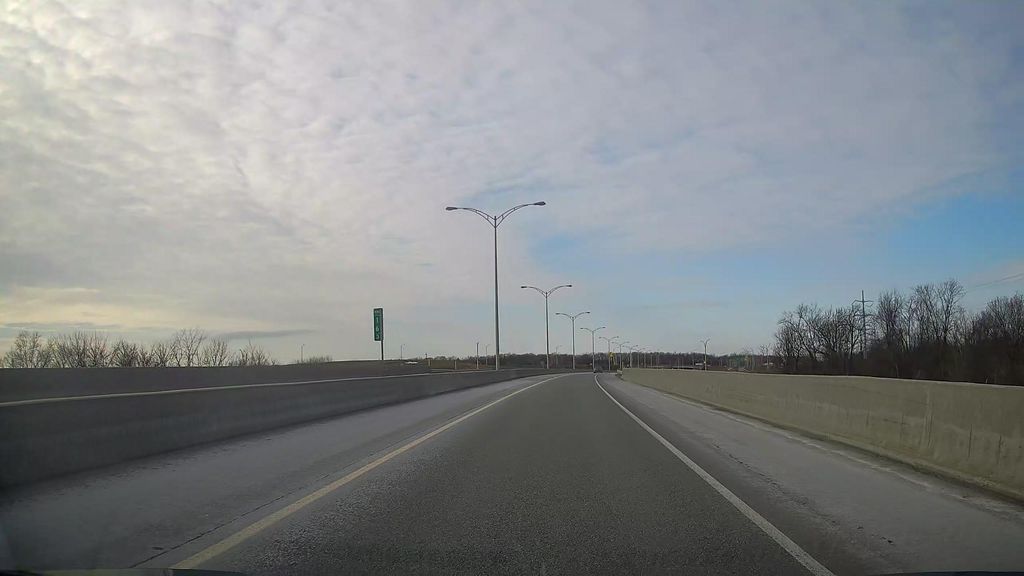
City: montreal